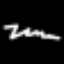
Label: squiggle